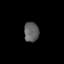
Tissue: lung
Cell type: Pericytes
Senescence score: 0.5506
Nuclear area (px): 286
Mean DAPI intensity: 96.909